Question: I want to press the QTY button (red text) and copy the text (ie 13) into the textfield in the same row.

'''
-(IBAction)qtyButtonPressed:(id)sender {
UITextField *textField = (UITextField *)[self.view viewWithTag:3];
textField.text = @"13";
'''
this is what i have atm.
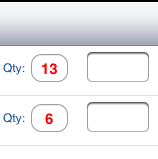
Answer: If every cell has a button, first you need to be able to identify which button from which row was clicked. Usually if it is a table with 1 section, you can just set the row number as the button tag value inside cellForRowAtIndexPath:... set when the cell is visible
'''
[button setTag:indexPath.row];
'''
Then in the selector called when the button is pressed, get the tag value to determine row number, and set text for textfield in that row
'''
int row = [sender tag];
NSIndexPath *indexPath = [NSIndexPath indexPathForRow:row section:0];
id cell = [tableView cellForRowAtIndexPath:indexPath];
[cell.textField setText:....];
'''
For this to work, you need to subclass a UITableViewCell, and make button and textField accessible with property/synthesize.